Field crop: maize
Growth stage: 2
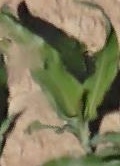
Species: maize